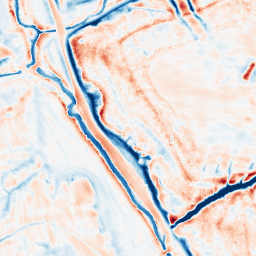
Category: edge_preserving
Decomposition family: bilateral
Decomposition parameters: d: 21
sigma_color: 50
sigma_space: 75
Upsampling method: quintic
Upsampling parameters: scale: 8
Upsampling scale: 8